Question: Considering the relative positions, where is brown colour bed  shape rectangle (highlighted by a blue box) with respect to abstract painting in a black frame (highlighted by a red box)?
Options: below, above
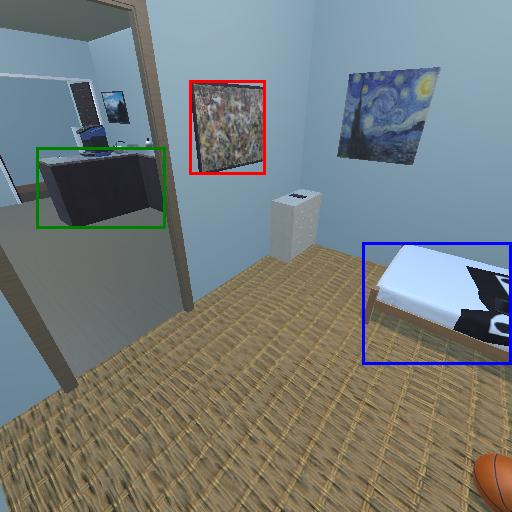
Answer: below